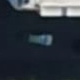
Vehicle type: Car